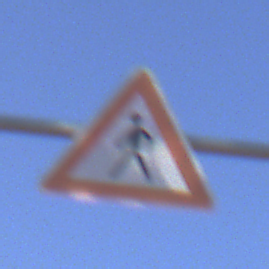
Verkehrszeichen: FussgaengerRechts
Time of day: MorningAfternoon
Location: Outdoor (Nature)
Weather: Clear
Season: NotSpecified
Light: Natural